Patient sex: M
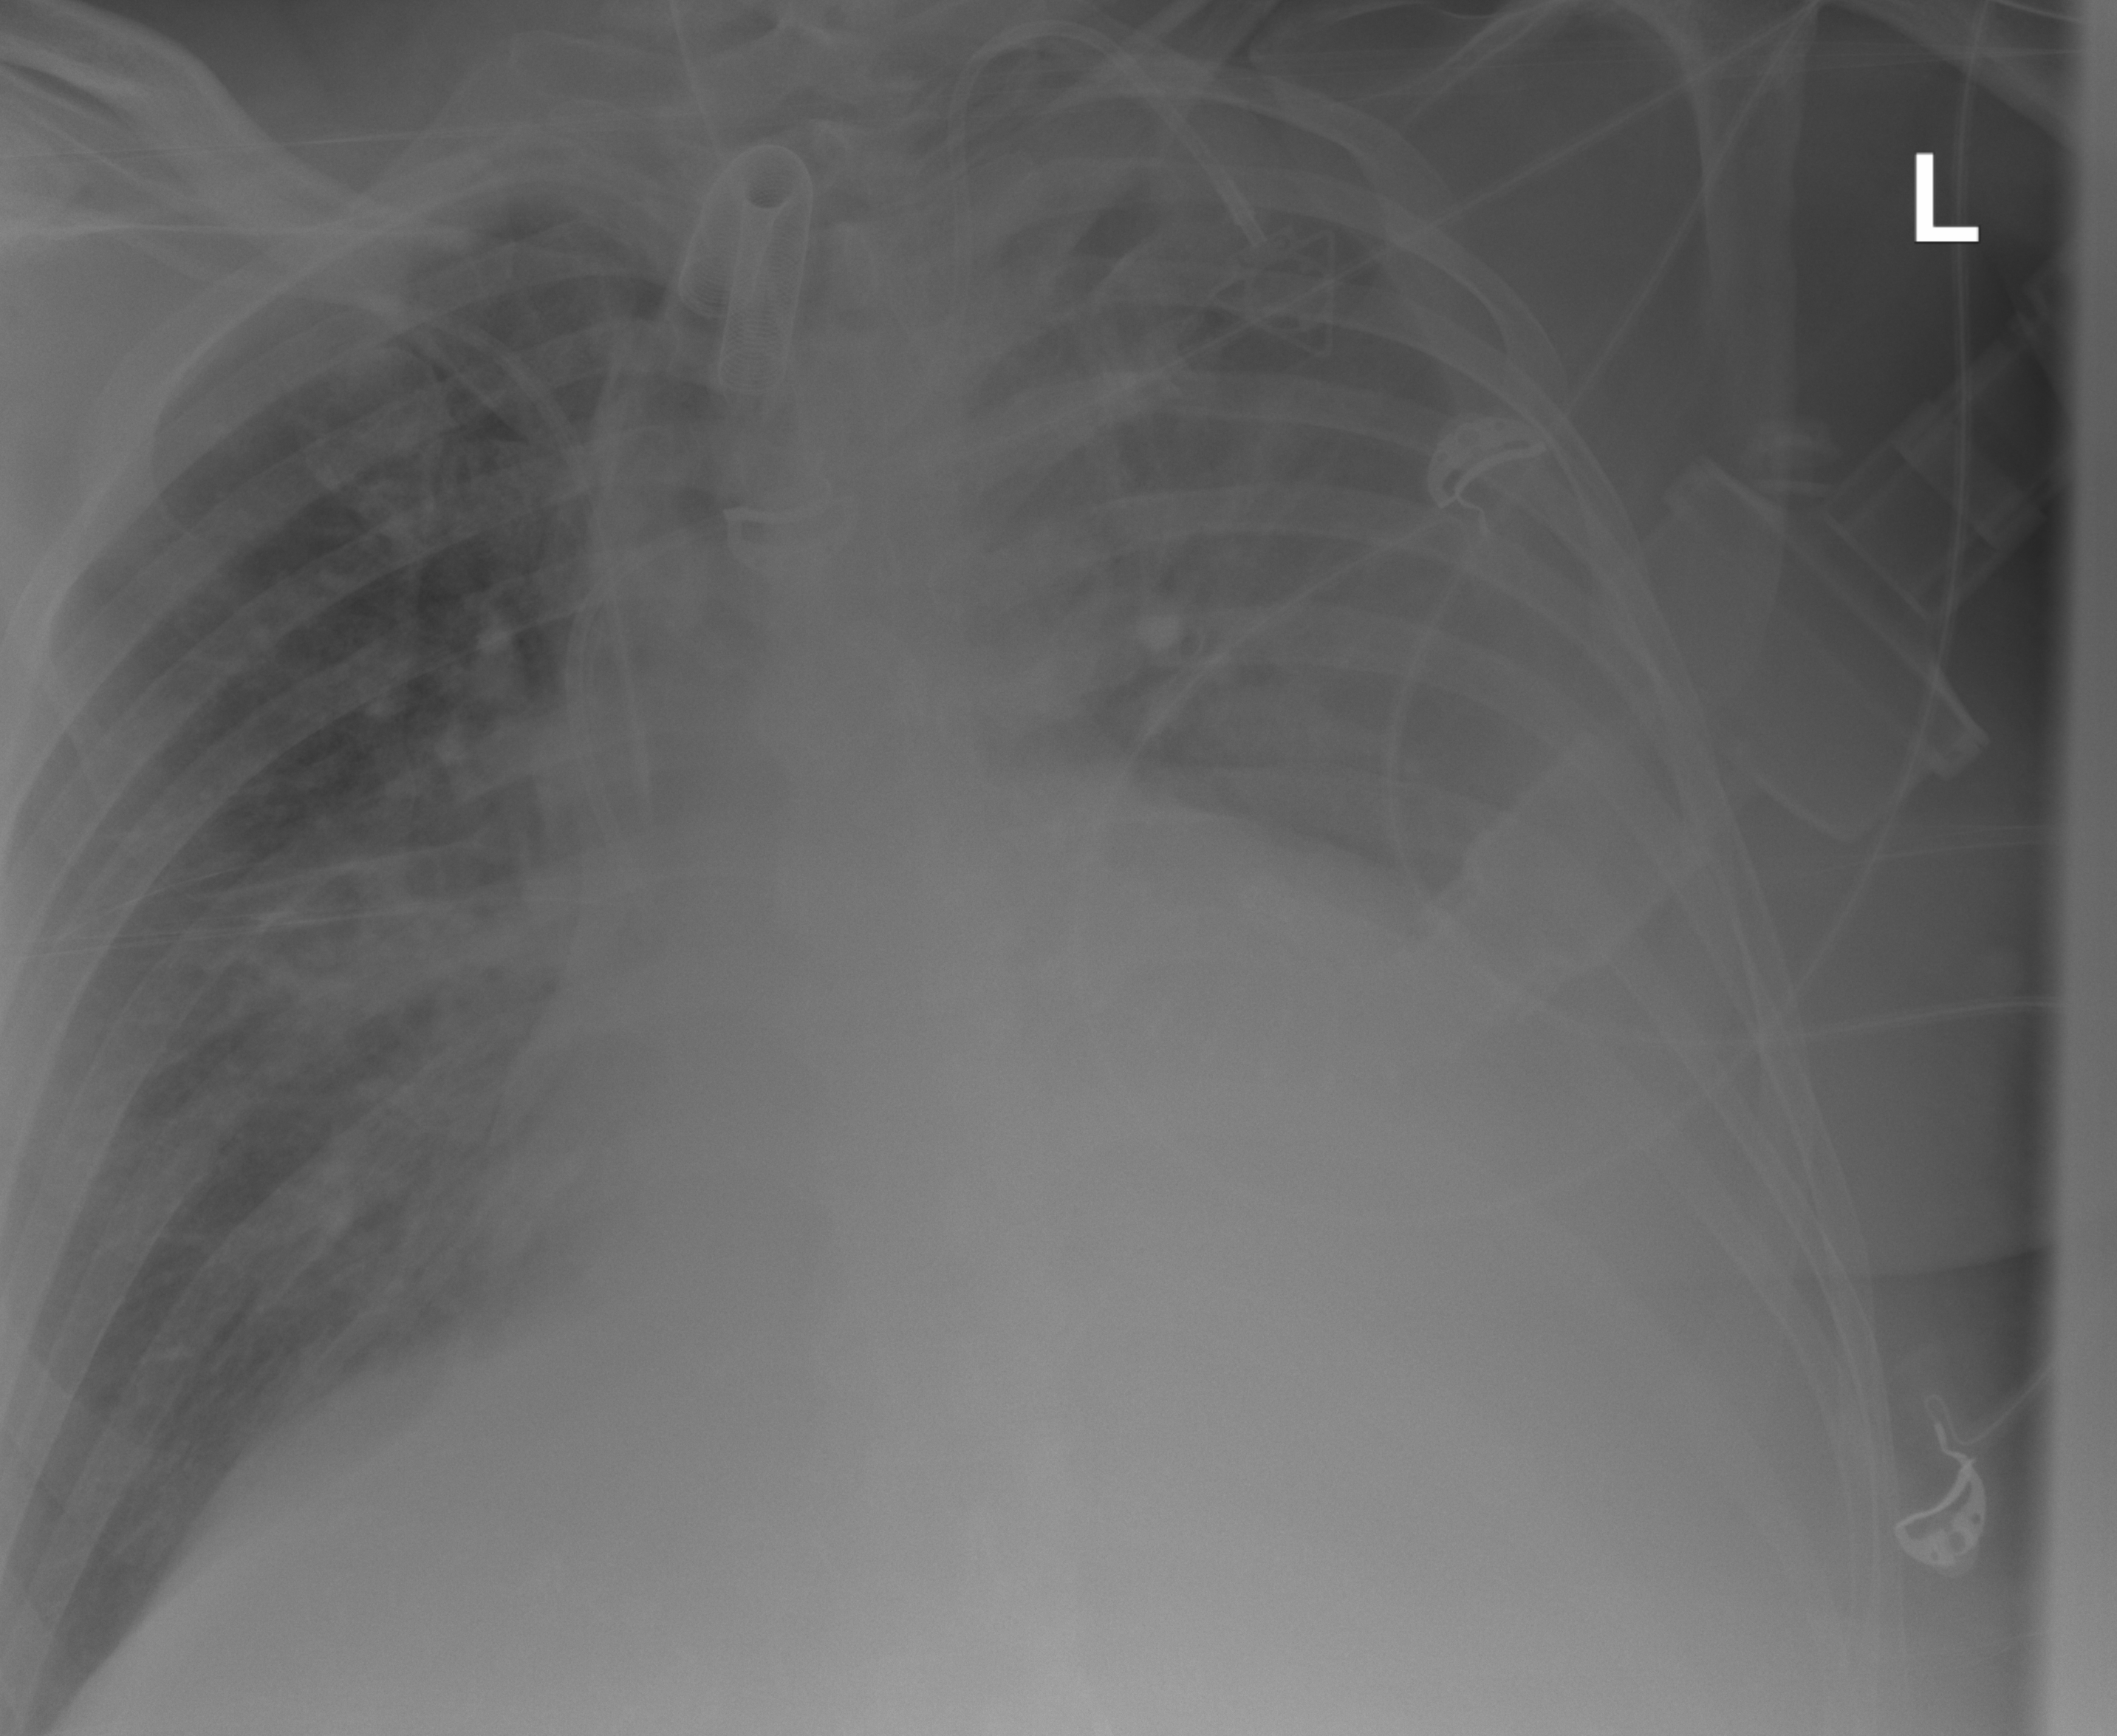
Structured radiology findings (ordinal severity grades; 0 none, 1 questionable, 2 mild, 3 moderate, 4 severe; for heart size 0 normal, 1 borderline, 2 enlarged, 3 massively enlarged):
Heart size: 2
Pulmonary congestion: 2
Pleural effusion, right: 1
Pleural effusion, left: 2
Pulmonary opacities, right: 0
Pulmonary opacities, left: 2
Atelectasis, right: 2
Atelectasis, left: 2